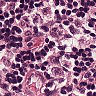
Metastatic tissue present: no